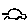
Label: car